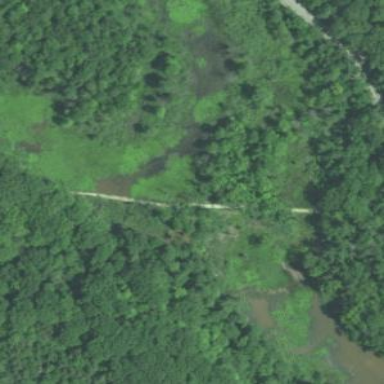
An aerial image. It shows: Swampy wetland area.